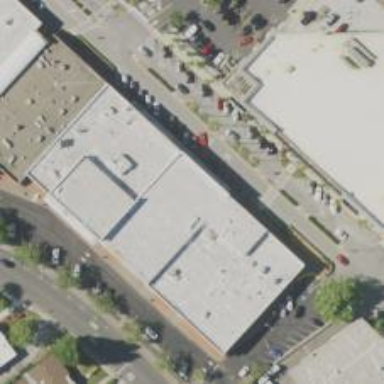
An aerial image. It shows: Pharmacy specializing in healthcare.